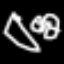
Label: squiggle